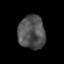
Tissue: prostate
Cell type: Epithelial cells
Senescence score: 0.3467
Nuclear area (px): 892
Mean DAPI intensity: 80.18